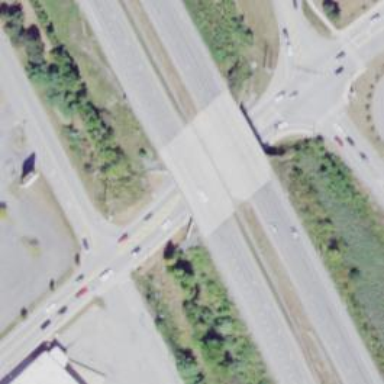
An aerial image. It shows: Motorway bridge with asphalt surface.